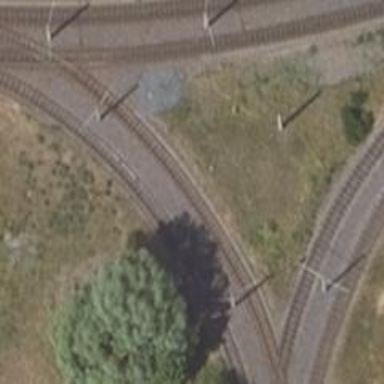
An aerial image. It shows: Tram railway service spur.